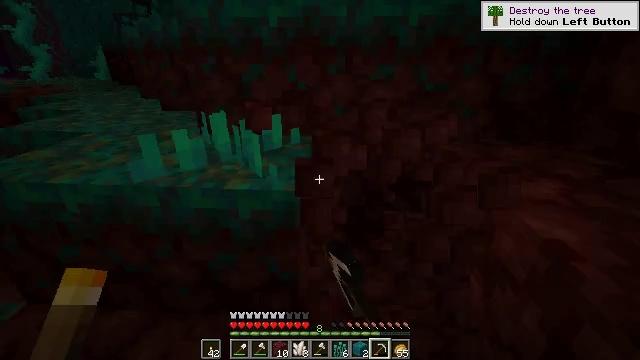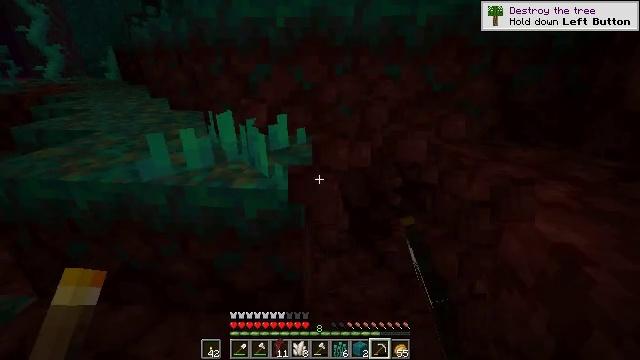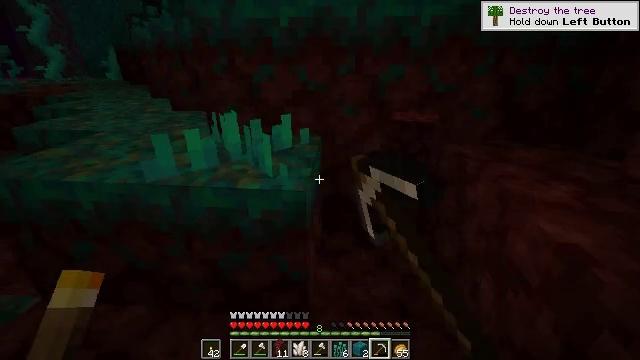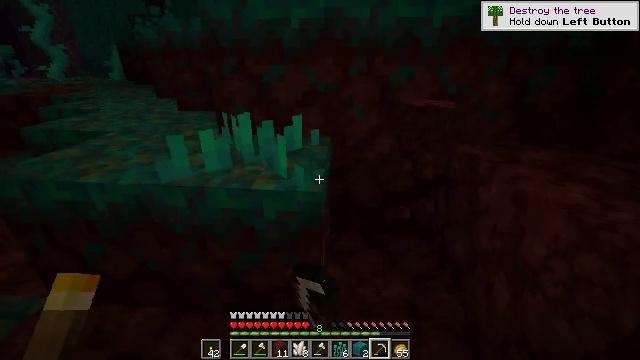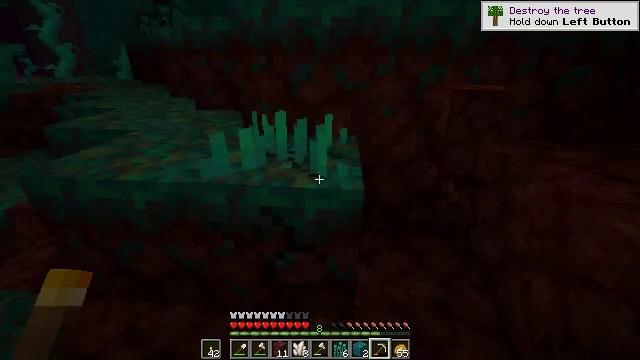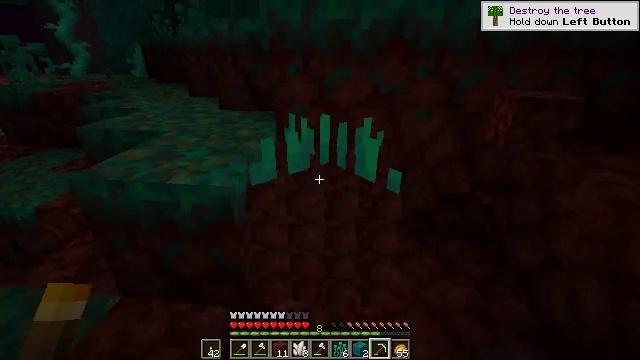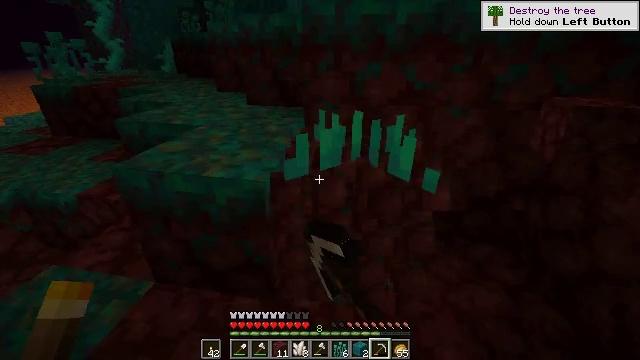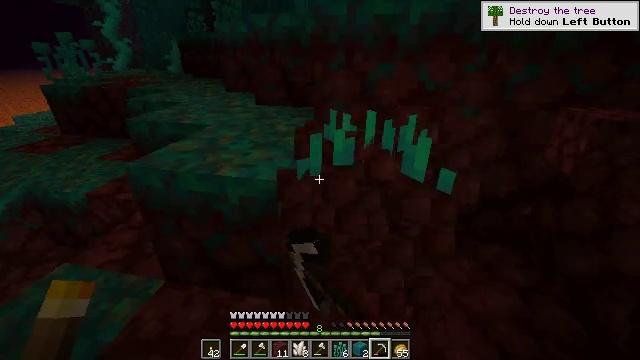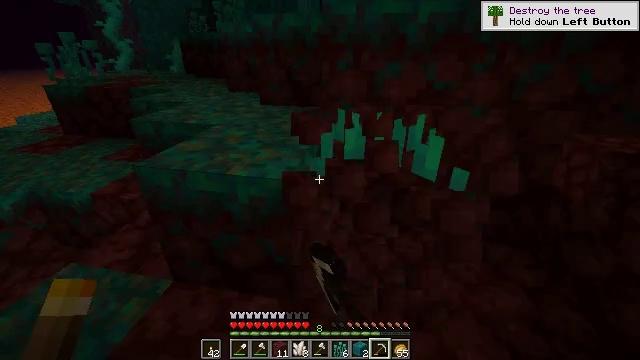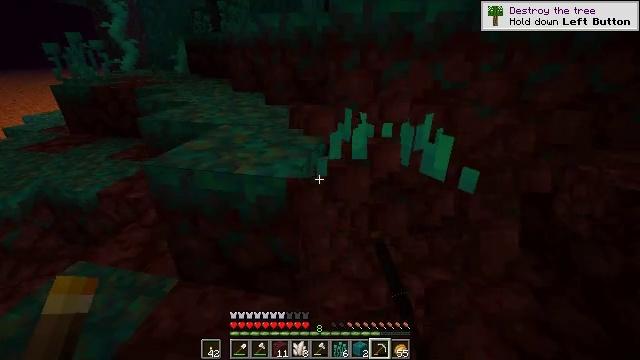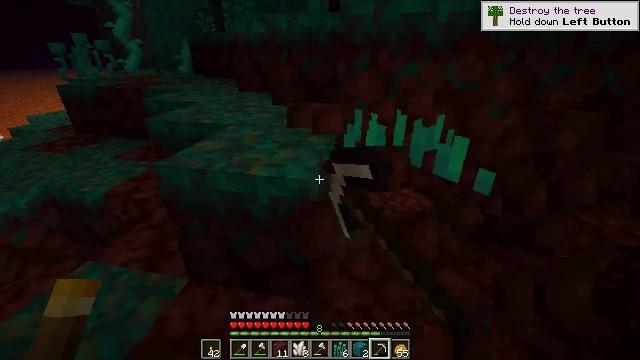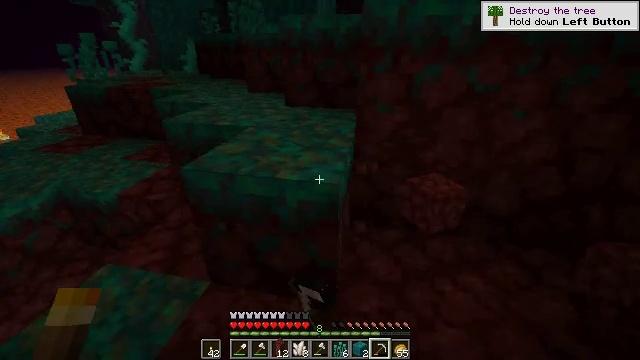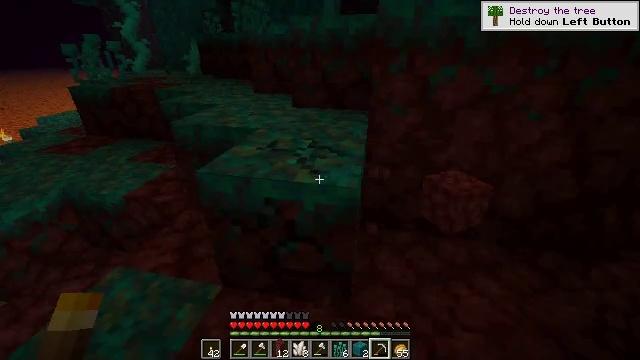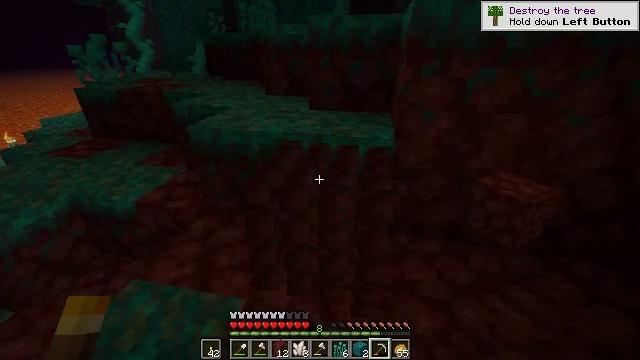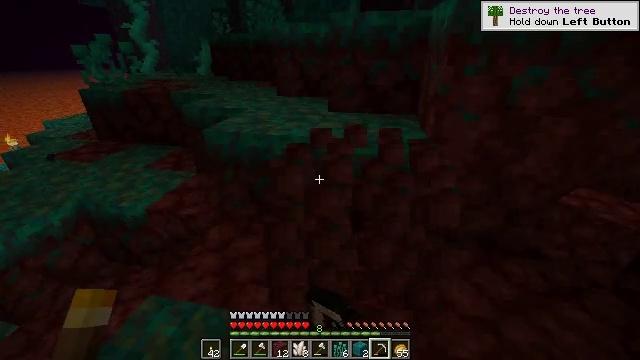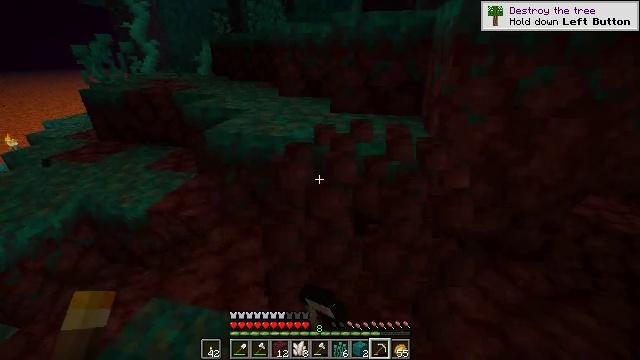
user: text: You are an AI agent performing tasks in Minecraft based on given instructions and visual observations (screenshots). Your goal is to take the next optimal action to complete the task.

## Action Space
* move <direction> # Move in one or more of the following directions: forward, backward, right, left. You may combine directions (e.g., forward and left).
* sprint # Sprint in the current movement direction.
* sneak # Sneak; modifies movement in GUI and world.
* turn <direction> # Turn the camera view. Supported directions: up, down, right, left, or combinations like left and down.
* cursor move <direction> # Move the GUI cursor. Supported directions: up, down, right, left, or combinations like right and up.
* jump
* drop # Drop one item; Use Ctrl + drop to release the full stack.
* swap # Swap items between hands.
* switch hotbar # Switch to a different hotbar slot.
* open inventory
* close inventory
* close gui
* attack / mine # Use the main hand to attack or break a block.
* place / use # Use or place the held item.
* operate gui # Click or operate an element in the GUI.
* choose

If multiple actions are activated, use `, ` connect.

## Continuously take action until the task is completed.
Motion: motion action
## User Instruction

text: Gather warped nylium from the ground.
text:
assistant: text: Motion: turn left, attack / mine
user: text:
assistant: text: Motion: move left, attack / mine
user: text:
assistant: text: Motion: move left, attack / mine
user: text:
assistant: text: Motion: move left, attack / mine
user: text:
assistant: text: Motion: move left, attack / mine
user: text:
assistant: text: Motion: turn left, attack / mine
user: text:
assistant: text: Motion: attack / mine
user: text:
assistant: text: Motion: attack / mine
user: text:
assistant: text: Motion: attack / mine
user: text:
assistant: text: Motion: move left, attack / mine
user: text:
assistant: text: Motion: move left, attack / mine
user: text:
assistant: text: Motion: move forward and move left, attack / mine
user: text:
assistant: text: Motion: move forward and move left, attack / mine
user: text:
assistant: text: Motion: move forward and move left, attack / mine
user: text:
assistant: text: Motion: attack / mine
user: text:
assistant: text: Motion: turn right and up, attack / mine
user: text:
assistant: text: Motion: turn right and up, attack / mine
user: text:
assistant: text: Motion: turn right and up, attack / mine
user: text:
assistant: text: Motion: turn right and up, attack / mine
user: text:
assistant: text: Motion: turn right and up, attack / mine
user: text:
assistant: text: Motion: turn right and up, attack / mine
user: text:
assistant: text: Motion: move forward, attack / mine
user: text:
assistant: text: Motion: move forward, attack / mine
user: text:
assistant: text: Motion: move forward, attack / mine
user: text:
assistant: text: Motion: turn right, attack / mine
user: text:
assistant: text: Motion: turn right, attack / mine
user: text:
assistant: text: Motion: turn right, attack / mine
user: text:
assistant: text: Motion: turn right, attack / mine
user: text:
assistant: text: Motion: attack / mine
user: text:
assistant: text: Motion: move forward, attack / mine